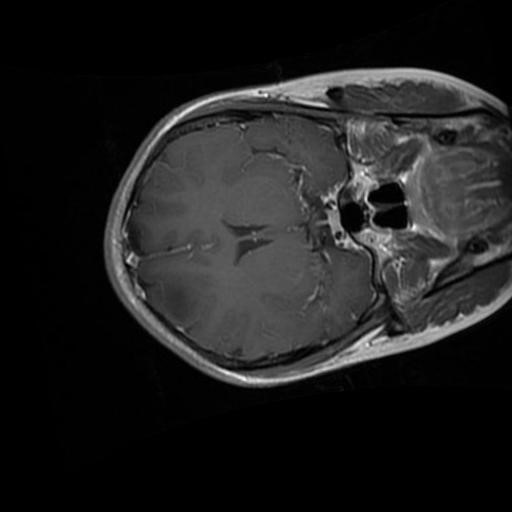
Label: brain_glioma